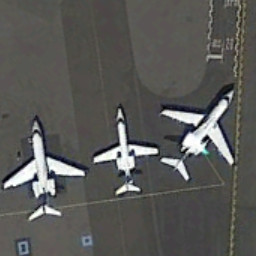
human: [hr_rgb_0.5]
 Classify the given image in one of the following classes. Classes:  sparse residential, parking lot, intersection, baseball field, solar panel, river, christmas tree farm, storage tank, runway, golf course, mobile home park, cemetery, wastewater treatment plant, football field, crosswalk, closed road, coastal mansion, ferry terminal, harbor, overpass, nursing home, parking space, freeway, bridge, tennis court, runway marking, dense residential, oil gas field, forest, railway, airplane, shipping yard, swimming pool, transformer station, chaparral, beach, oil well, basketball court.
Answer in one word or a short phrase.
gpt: airplane